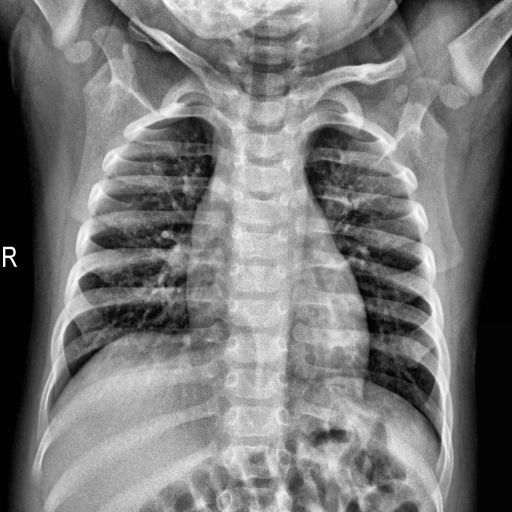
Finding: NORMAL